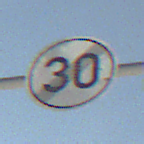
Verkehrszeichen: EndeGeschwindigkeit30
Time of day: MorningAfternoon
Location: Outdoor (Suburban)
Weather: PartlyCloudy
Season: NotSpecified
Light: Natural